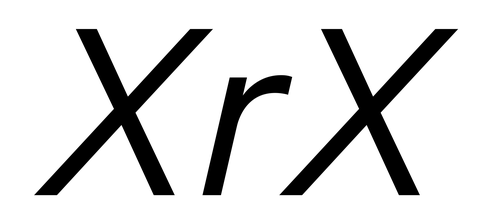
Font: InstrumentSans-Italic_Italic